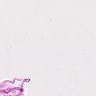
Metastatic tissue present: no